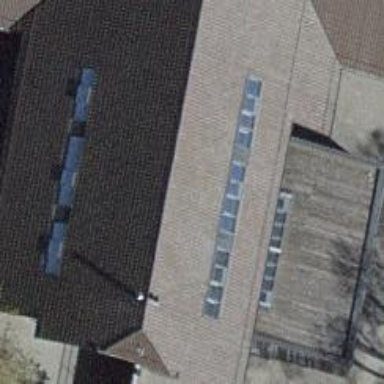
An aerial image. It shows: Building with gabled roof oriented across its structure.